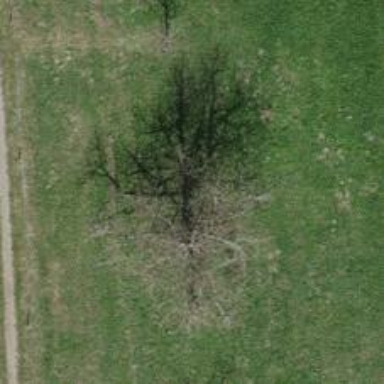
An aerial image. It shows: Deciduous tree with green leaves.